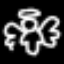
Label: angel